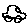
Label: car